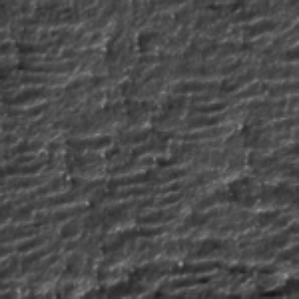
Label: frost